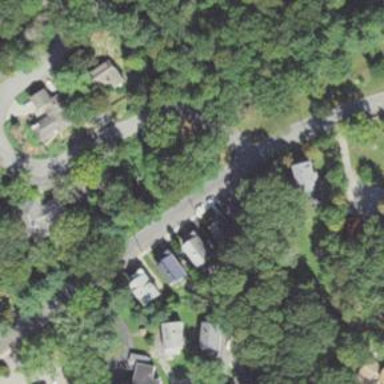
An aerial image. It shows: Residential driveway serving as service road.